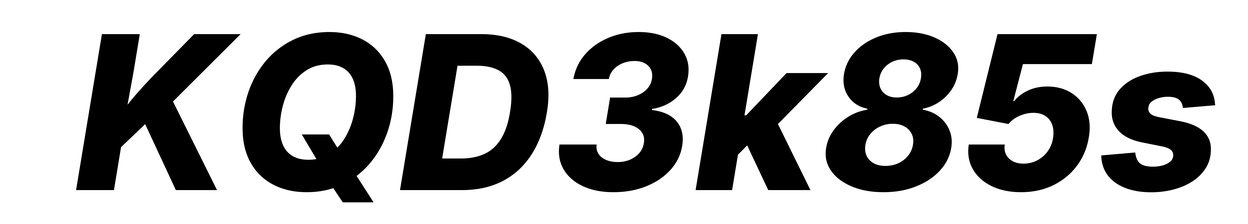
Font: Inter-Italic_ExtraBold_Italic